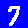
Digit: 7